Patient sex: F
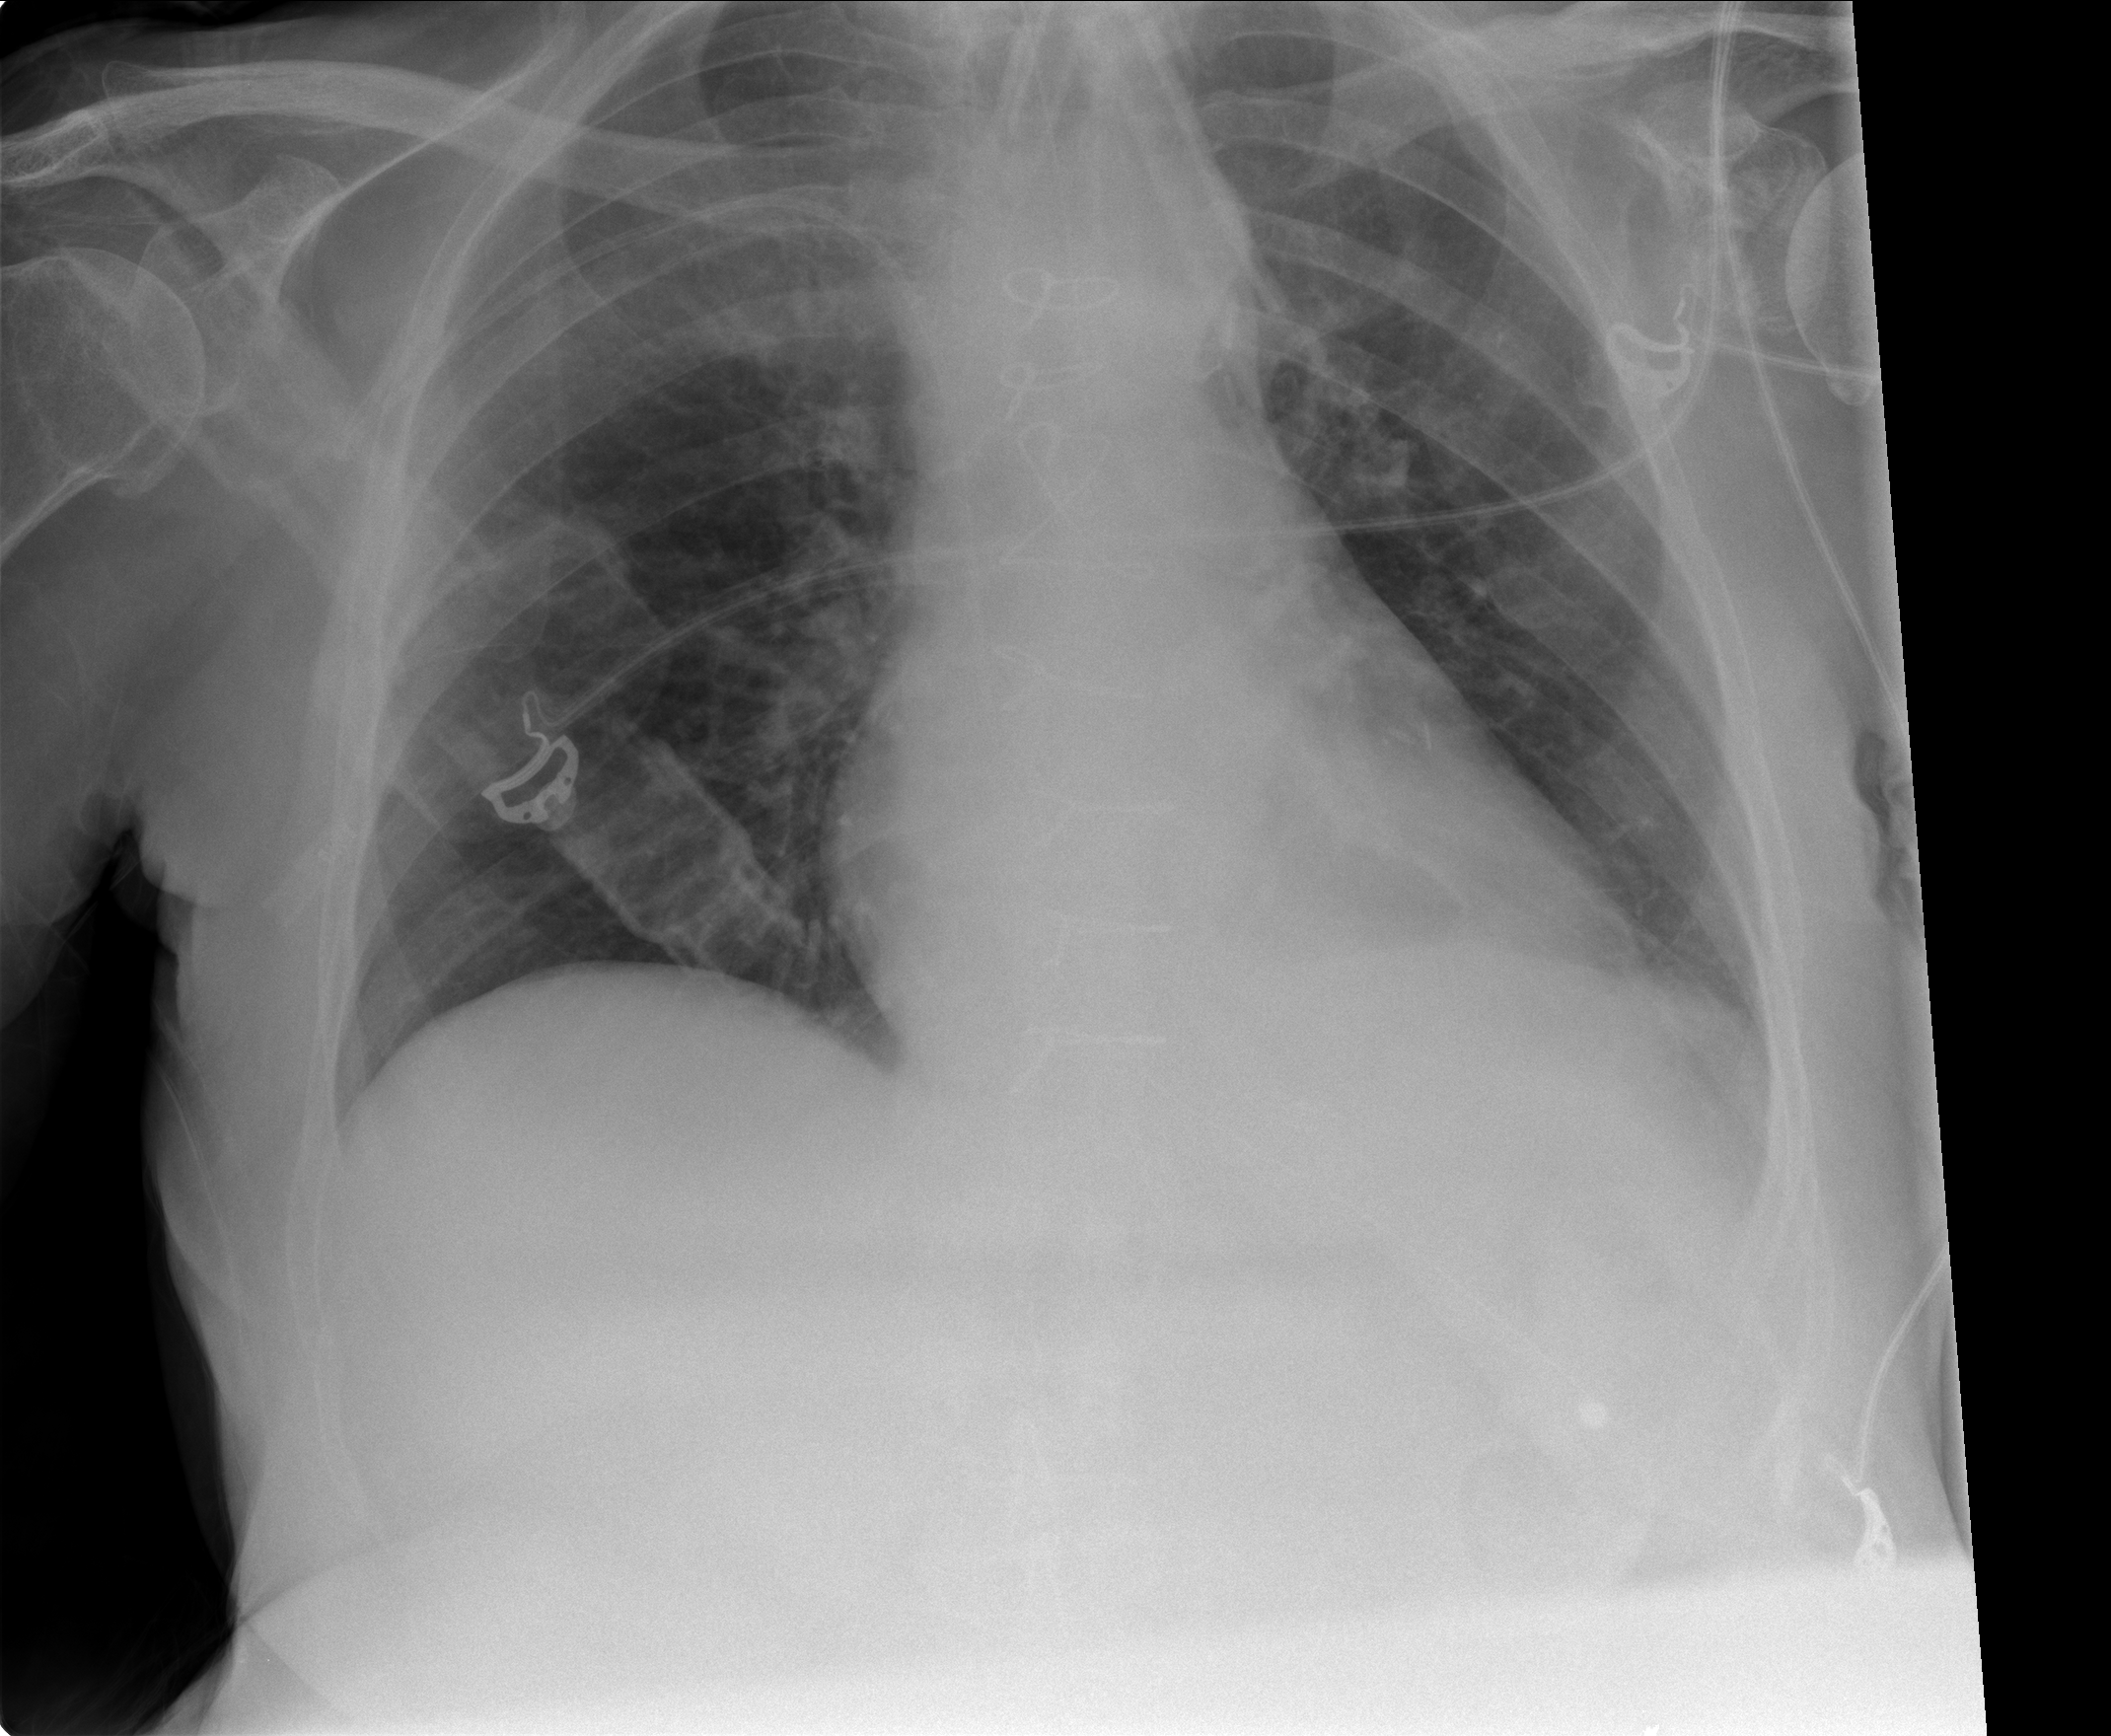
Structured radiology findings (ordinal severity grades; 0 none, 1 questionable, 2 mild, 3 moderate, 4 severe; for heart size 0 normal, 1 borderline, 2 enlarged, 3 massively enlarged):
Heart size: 0
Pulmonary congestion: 0
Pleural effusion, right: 0
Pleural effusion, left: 1
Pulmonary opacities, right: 0
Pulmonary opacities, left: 0
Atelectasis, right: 0
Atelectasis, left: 1